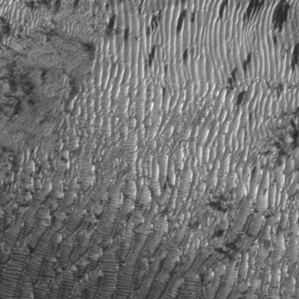
Label: frost